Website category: movie
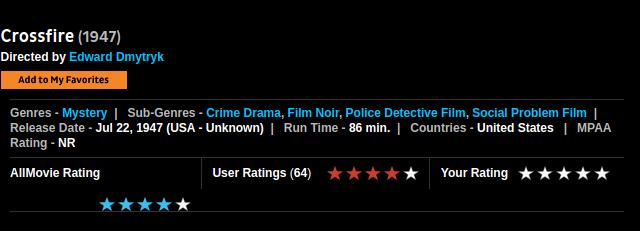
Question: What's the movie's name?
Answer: Crossfire

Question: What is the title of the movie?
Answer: Crossfire

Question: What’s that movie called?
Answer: Crossfire

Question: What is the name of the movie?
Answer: Crossfire

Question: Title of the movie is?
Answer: Crossfire

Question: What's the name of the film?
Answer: Crossfire

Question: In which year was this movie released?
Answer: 1947

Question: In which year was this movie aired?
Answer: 1947

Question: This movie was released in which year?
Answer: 1947

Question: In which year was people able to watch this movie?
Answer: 1947

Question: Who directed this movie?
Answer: Edward Dmytryk

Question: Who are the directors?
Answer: Edward Dmytryk

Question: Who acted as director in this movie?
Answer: Edward Dmytryk

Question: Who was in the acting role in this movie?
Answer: Edward Dmytryk

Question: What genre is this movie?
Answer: Mystery

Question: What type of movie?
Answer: Mystery

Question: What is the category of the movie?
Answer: Mystery

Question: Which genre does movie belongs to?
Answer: Mystery

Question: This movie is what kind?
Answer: Mystery

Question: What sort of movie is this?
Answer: Mystery

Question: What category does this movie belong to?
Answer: Mystery

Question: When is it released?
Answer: Jul 22, 1947 (USA - Unknown)

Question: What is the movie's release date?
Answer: Jul 22, 1947 (USA - Unknown)

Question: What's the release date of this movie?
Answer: Jul 22, 1947 (USA - Unknown)

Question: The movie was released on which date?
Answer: Jul 22, 1947 (USA - Unknown)

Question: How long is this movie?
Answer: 86 min.

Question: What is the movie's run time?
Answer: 86 min.

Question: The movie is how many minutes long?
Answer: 86 min.

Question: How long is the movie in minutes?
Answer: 86 min.

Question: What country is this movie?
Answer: United States

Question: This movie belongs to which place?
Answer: United States

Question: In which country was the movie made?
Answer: United States

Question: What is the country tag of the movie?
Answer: United States

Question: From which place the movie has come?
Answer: United States